Question: Tried everything i could find on internet but cant seem to find a way to change the name of an Activity. When i test it it just shows the application name.
AndroidManifest

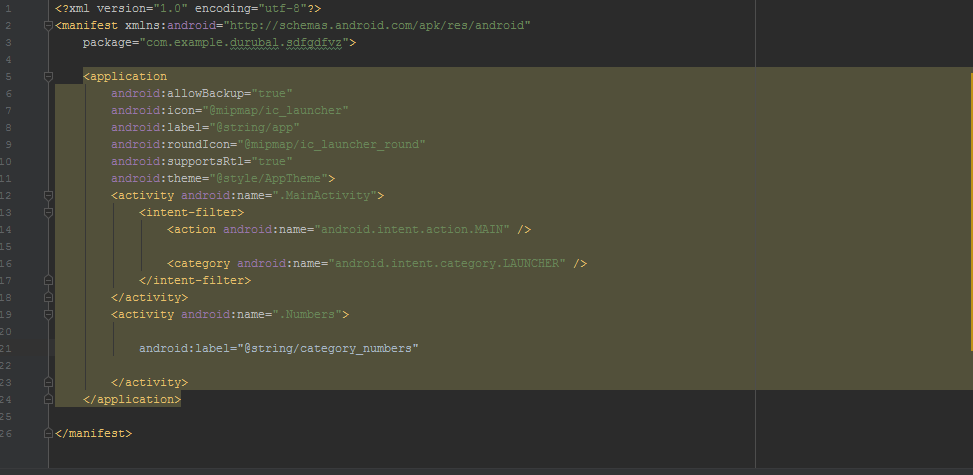
Answer: You should write label tag in activity tag not between activity tag
like this
'''
<activity android:name=".MainActivity"
android:label="label_name(eg>@string/~~">
'''